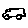
Label: car